Question: I have several forms in a project I am working on, each form contains their own different properties and value edits such as TEdits, TTrackBars and TSpinEdits etc. These forms work in a similar way to how a InputBox Dialog works where it displays the form, you enter a value and if the ModalResult is mrOk you handle the result accordingly.
I am now realising that this is not the most practical solution especially with several forms, and even more to add. I think the best GUI design option here would be something similar to the trusty Delphi Object Inspector on the Main form, it would also be easier to maintain.
What I don't need though is an Object Inspector that displays properties from a component class, but instead I want to populate the Object Inspector with my own fields and types.
So far the only component I have found that comes close is the Berg NextInspector found here: <URL> which allows filling the Object Inspector with your own data:

I would like to see the alternatives before considering purchasing the above so I can weigh up my other options and compare the pros and cons between different component libraries.
So far I have not found anything that works like this one, most just seem to mimic the Delphi Object Inspector which is not what I want.
Is there any other Object Inspector components similar to the Berg Next Inspector to allow custom fields and types?
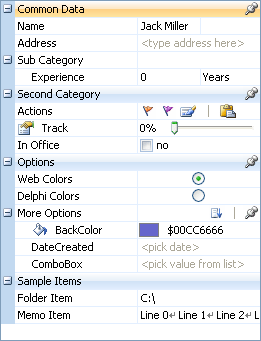
Answer: You can do with <URL>